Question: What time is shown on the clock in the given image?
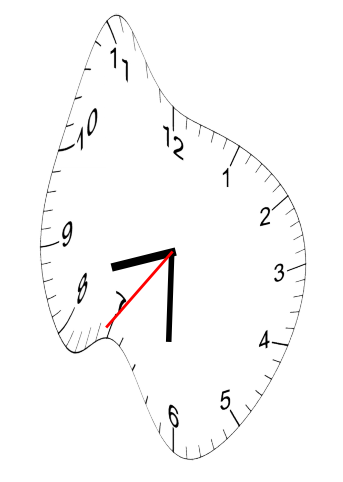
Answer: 08:30:36